Question: What is the fourth alarm time?
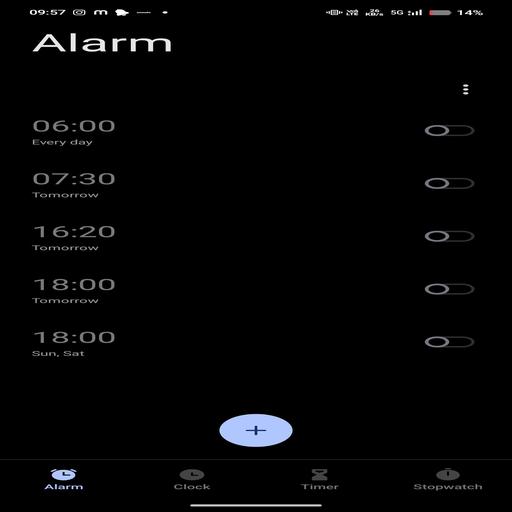
Answer: 18:00 tomorrow